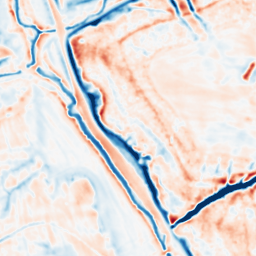
Category: multiscale
Decomposition family: dog
Decomposition parameters: sigma_low: 1
sigma_high: 5
Upsampling method: quartic
Upsampling parameters: scale: 4
Upsampling scale: 4